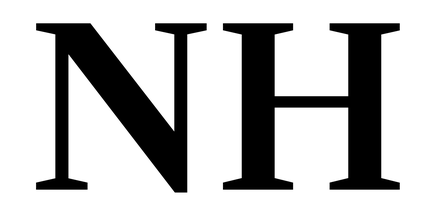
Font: LibreCaslonText_SemiBold